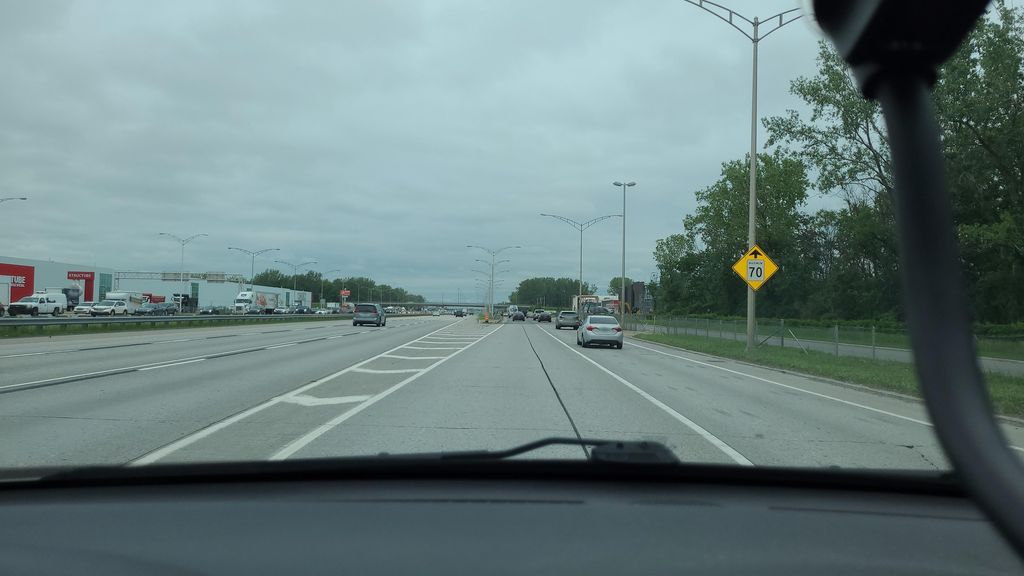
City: montreal